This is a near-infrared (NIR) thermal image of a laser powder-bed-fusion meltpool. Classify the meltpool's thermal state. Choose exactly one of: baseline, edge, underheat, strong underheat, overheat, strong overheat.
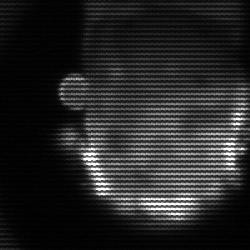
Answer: baseline